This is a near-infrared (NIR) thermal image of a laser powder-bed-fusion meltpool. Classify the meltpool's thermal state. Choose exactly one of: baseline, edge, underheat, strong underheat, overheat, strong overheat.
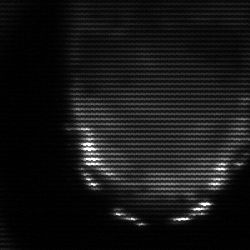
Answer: edge